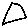
Label: triangle